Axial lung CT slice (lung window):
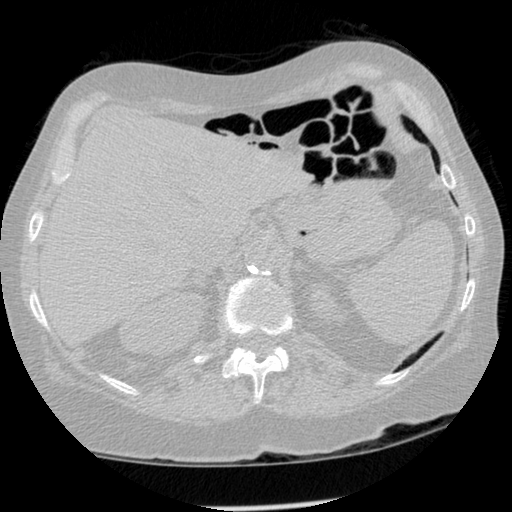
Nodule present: no